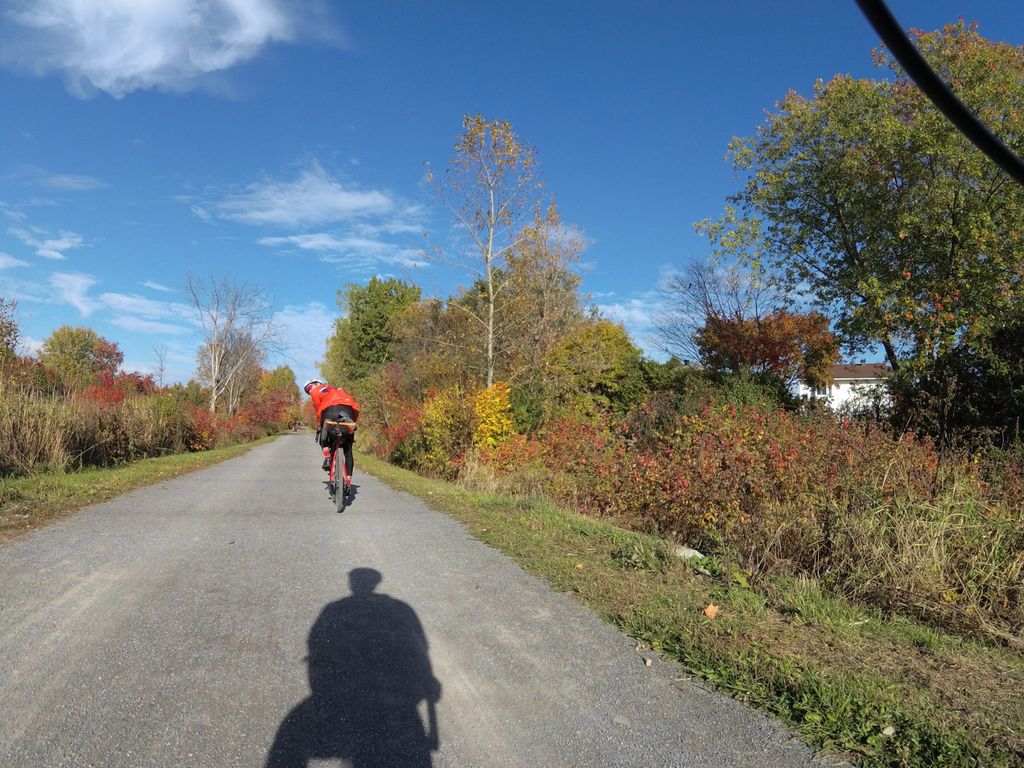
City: ottawa-gatineau